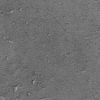
Atmospheric dust classification: not_dusty